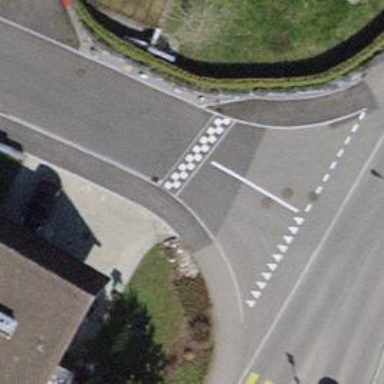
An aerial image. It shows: Crossing with traffic-calming table.